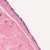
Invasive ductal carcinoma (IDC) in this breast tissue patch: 0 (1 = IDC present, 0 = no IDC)